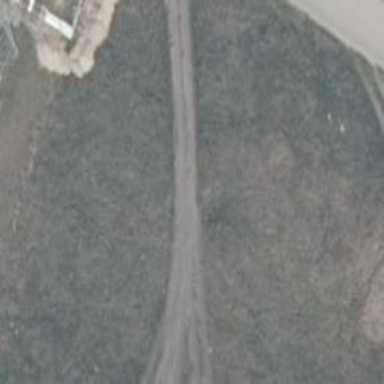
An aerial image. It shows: Track with grade3 tracktype.